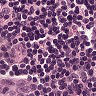
Metastatic tissue present: no